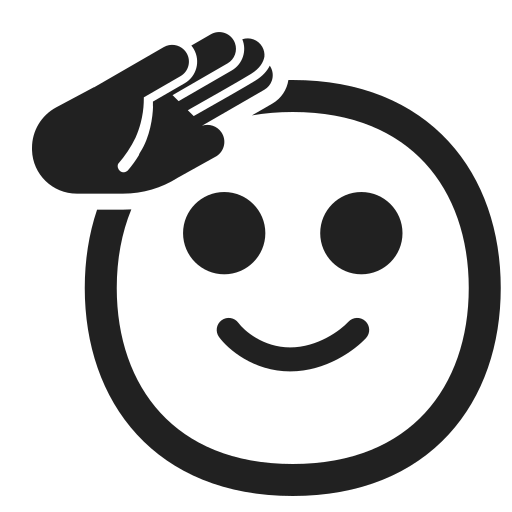
saluting face high contrast